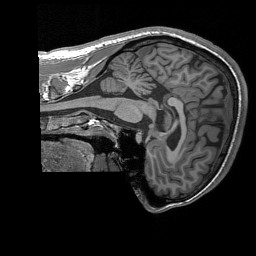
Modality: T1w
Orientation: sagittal
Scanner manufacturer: siemens
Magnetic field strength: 3 T
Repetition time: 1.76 s
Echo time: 0.0022 s